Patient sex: F
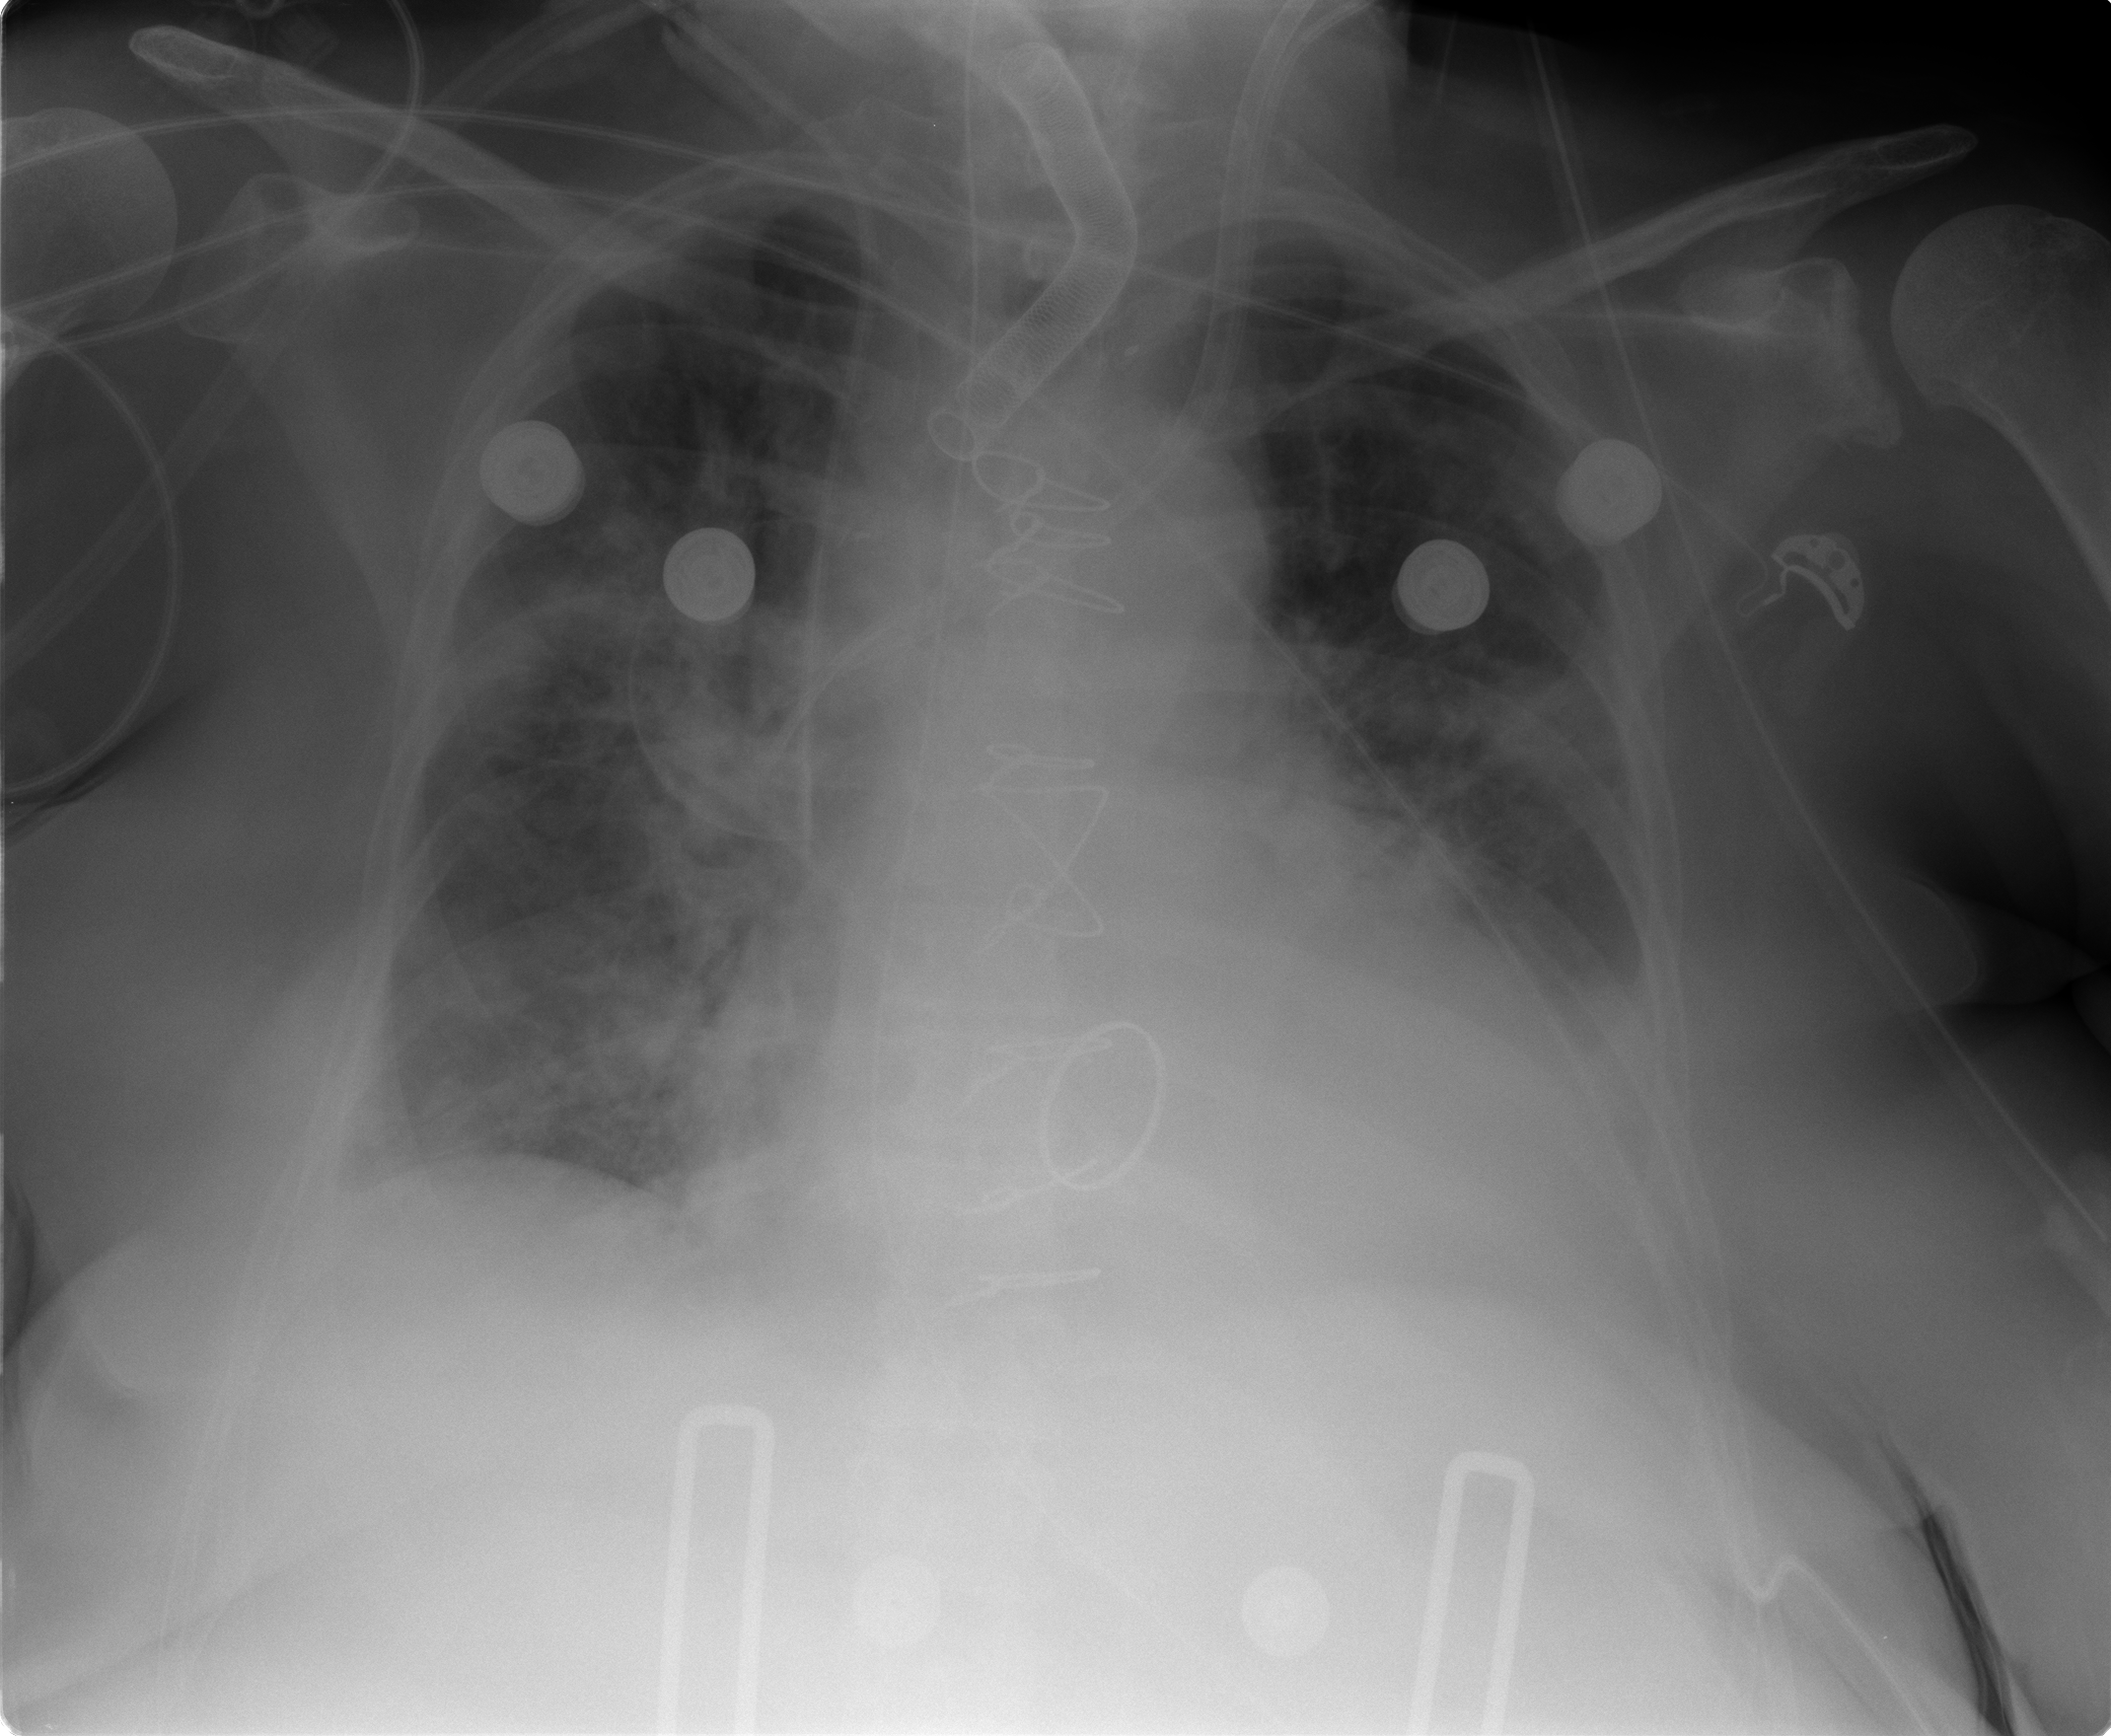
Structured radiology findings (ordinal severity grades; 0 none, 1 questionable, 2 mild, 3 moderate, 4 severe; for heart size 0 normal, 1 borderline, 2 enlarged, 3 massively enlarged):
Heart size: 2
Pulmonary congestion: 2
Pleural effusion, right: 1
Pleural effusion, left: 2
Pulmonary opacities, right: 2
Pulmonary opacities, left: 2
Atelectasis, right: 0
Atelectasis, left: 2